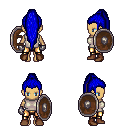
a pixel art fantasy rpg character, female body template, human, tanned skin, white sleeveless shirt, gold greaves, blue extra-long topknot hairstyle, metal gloves, brown shoes, shield, four views (front, back, left, right), 2x2 character sprite sheet, small pixel art, hard edges, no anti-aliasing